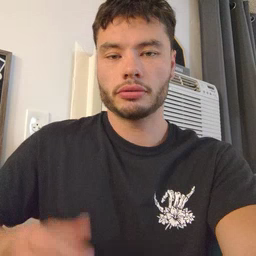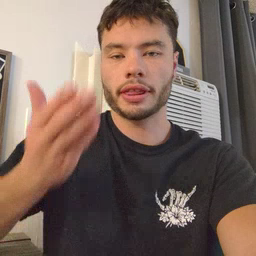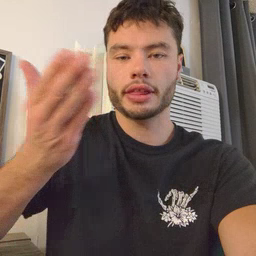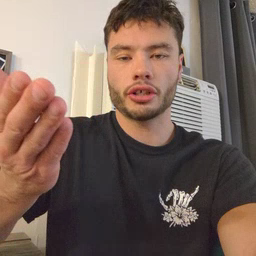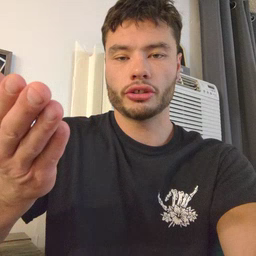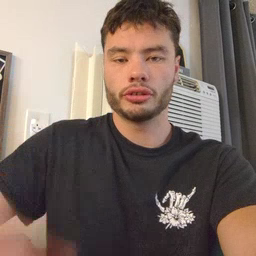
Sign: there